Field crop: maize
Growth stage: 2
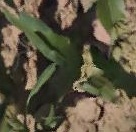
Species: maize